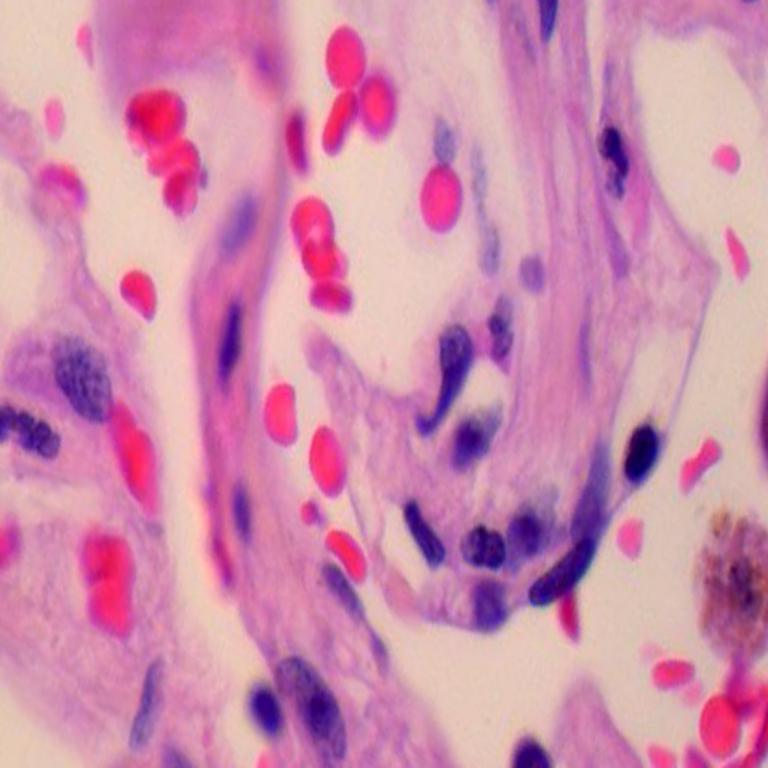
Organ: lung
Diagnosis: benign